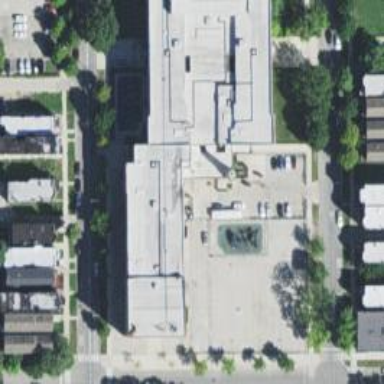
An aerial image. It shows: School building.